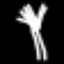
Label: palm tree